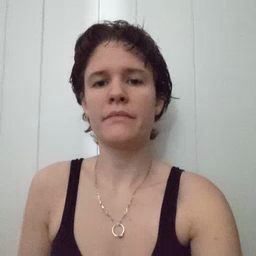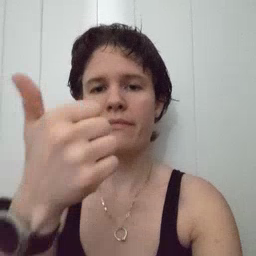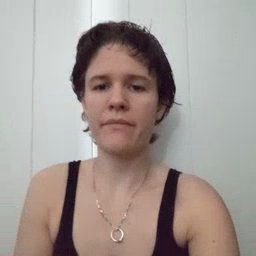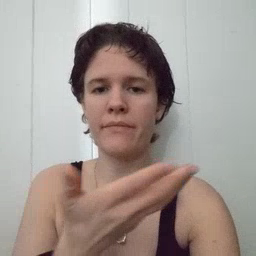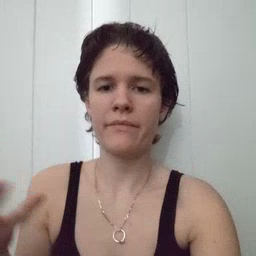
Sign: every